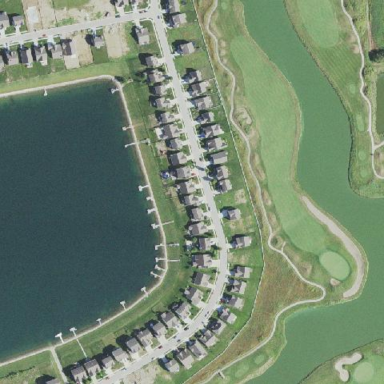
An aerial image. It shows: Golf course surrounded by greenery.